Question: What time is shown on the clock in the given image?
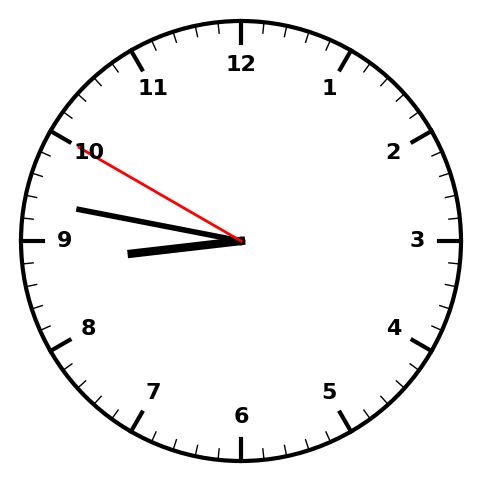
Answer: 08:46:50